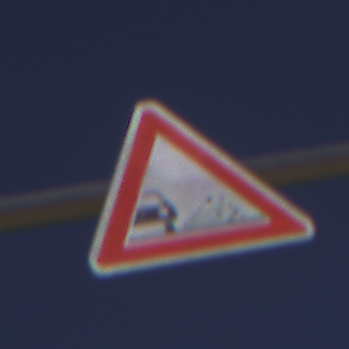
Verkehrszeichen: SplittSchotter
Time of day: MorningAfternoon
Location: Outdoor (Nature)
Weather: Clear
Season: NotSpecified
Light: Natural